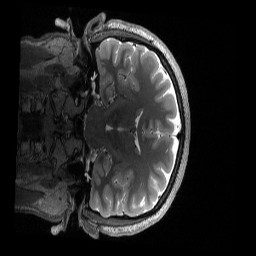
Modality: T2w
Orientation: coronal
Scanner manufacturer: siemens
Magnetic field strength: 3 T
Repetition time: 3.2 s
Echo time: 0.563 s